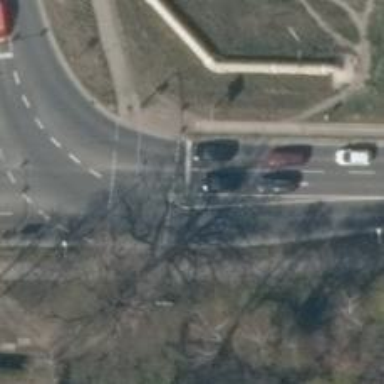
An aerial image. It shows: Road with traffic signals.